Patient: sex F, age 72
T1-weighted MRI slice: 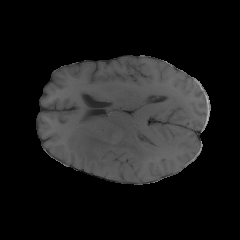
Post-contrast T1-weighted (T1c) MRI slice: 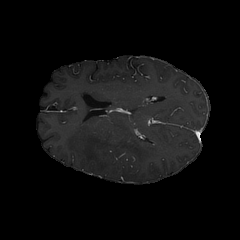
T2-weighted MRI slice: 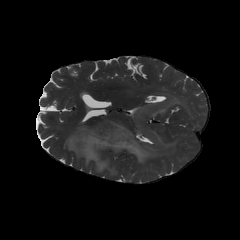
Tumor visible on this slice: yes
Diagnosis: Glioblastoma, IDH-wildtype
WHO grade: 4